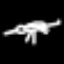
Label: frog